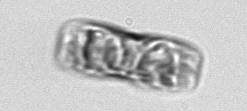
Label: pennate_morphotype1